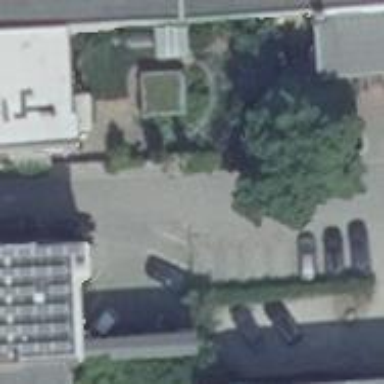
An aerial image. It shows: Car sharing facility.